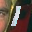
Label: 1